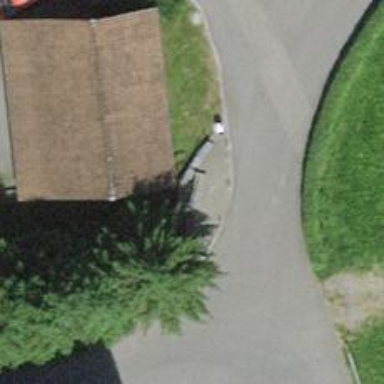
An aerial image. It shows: Brown bench in the vicinity.